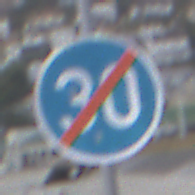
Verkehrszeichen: EndeMindestgeschwindigkeit
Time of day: SunriseSunset
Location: Outdoor (Beach)
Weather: Overcast
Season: NotSpecified
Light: Natural